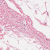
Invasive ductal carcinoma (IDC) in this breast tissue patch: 0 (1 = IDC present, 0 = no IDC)